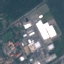
Land use / land cover class: Industrial